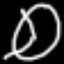
Label: clock